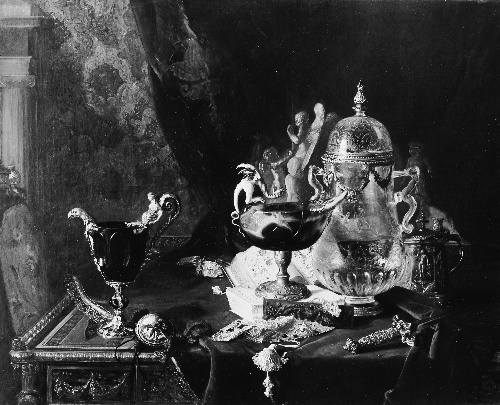
Title: Objects of Art from the Louvre
Artist: Blaise-Alexandre Desgoffe
Artist bio: French, Paris 1830–1901 Paris
Date: 1874
Object type: Painting
Classification: Paintings
Medium: Oil on canvas
Dimensions: 28 3/4 x 36 1/4 in. (73 x 92.1 cm)
Department: European Paintings
Credit line: Catharine Lorillard Wolfe Collection, Bequest of Catharine Lorillard Wolfe, 1887
Accession year: 1887
Repository: Metropolitan Museum of Art, New York, NY
Tags: Still Life